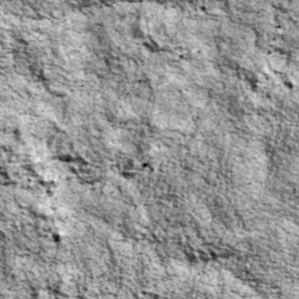
Label: non_frost